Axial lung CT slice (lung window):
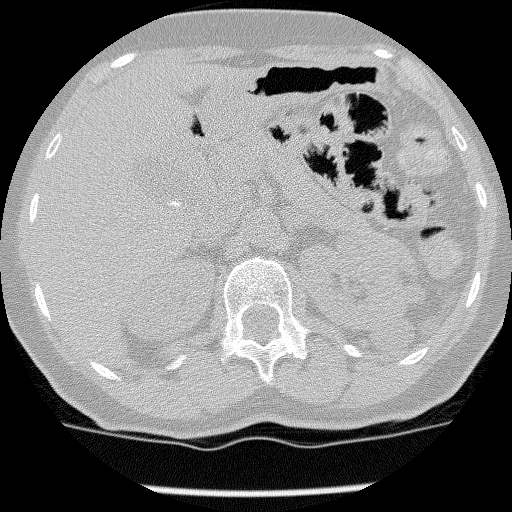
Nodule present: no